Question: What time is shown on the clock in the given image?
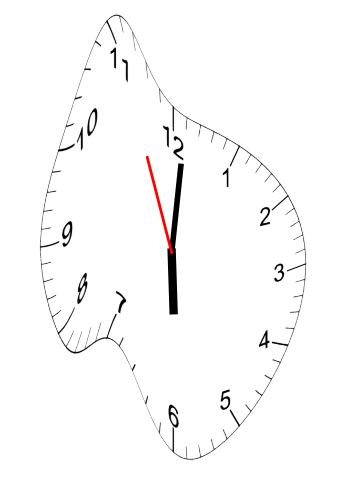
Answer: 06:00:56